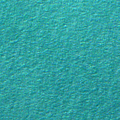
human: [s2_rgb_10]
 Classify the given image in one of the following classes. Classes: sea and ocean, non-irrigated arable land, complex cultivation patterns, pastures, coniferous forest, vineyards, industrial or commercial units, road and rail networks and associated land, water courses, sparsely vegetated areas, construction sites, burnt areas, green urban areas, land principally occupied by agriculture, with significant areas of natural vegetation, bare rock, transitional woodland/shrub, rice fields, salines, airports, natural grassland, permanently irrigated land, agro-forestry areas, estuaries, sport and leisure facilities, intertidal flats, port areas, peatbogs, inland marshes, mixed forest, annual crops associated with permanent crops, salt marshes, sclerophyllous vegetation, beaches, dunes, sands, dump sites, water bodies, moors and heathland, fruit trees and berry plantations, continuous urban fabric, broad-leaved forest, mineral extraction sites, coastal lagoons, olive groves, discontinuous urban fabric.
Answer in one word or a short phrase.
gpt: sea and ocean